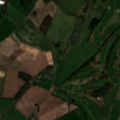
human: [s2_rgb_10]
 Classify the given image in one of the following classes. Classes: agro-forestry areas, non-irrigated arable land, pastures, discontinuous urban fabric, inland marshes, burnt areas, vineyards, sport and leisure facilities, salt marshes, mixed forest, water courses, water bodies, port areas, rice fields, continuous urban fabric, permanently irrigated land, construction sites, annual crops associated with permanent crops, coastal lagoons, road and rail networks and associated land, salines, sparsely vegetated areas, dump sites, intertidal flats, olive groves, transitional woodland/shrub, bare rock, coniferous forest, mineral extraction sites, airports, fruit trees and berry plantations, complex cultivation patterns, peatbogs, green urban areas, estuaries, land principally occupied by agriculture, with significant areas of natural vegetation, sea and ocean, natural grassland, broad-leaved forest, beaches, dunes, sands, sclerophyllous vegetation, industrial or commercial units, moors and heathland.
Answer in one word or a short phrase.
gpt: sport and leisure facilities, non-irrigated arable land, pastures, mixed forest